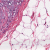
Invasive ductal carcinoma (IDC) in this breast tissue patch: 0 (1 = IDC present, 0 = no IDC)